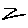
Label: zigzag